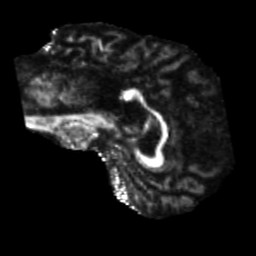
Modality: FA
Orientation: sagittal
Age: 64
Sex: male
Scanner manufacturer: siemens
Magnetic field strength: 3 T
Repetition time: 5.25 s
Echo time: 0.08 s